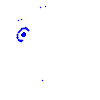
Particle: pion